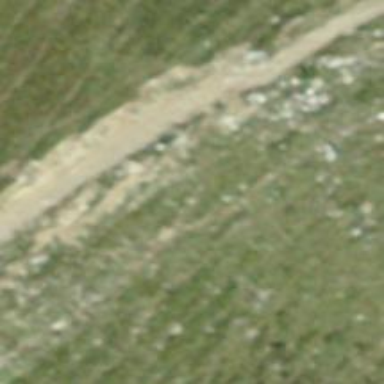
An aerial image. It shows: Path with surface made of dirt and stone.